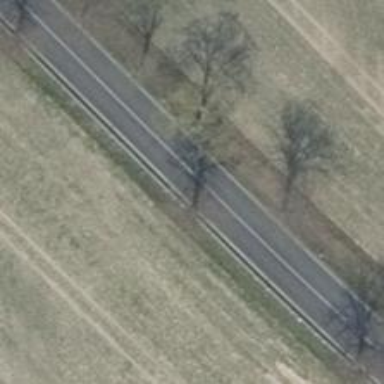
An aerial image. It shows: Row of trees in natural setting.